Question: I'm having a problem with python interpreters. It happened 2nd time in recent months and is very frustrating. This is my code:

When I run this, the interpreter raises an error:
'else: ^ IndentationError: unindent does not match any outer indentation level'
same is occuring on Eclipse.
I typied code by hand, no copy/pase, tried to fix it many times and the error is not subsiding. Although the code is 100% corrent. When I remove 'else: pass' part it even sometimes raises 'open_odds is not defined' error.
Have you guys had similar problems? Even python IDLE is now acting up on the same code line, the same error. I can no longer work ;/.
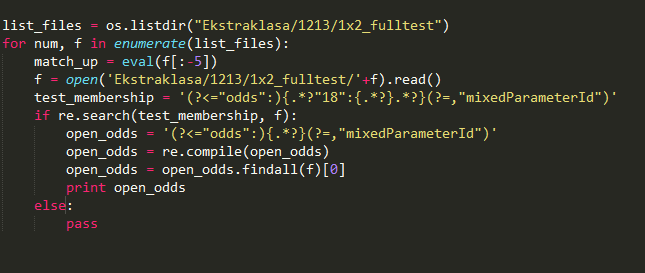
Answer: You are mixing tabs and spaces. Don't do that.
Run your script with 'python -tt' then fix the errors that finds.
Next, configure your editor to use spaces:
- - -
and perhaps set that as the default for Python. See <URL> in the Sublime Text 2 documentation.